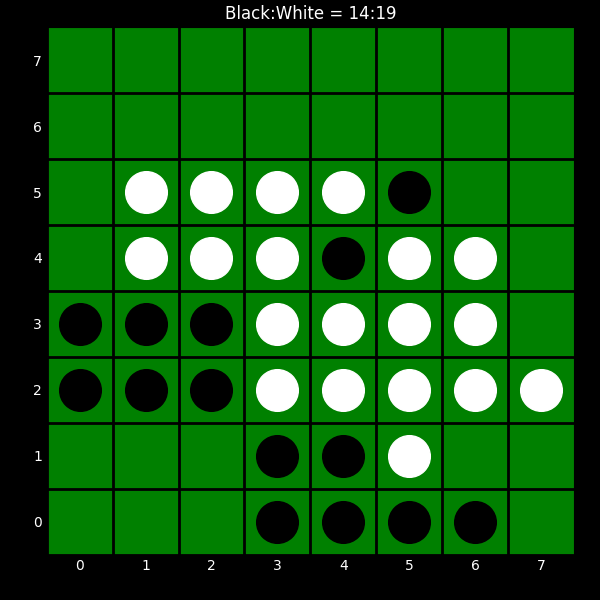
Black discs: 14
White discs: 19